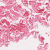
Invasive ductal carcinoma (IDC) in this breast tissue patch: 0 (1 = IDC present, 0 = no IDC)